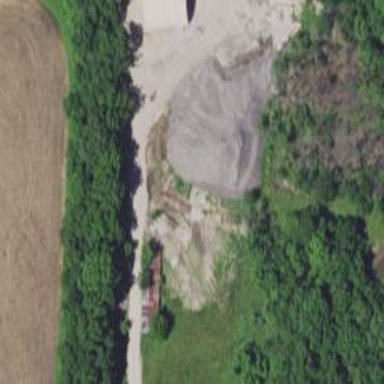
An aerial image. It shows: Public works area with gravel surface.